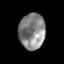
Tissue: prostate
Cell type: Epithelial cells
Senescence score: 0.1629
Nuclear area (px): 917
Mean DAPI intensity: 133.698